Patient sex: M
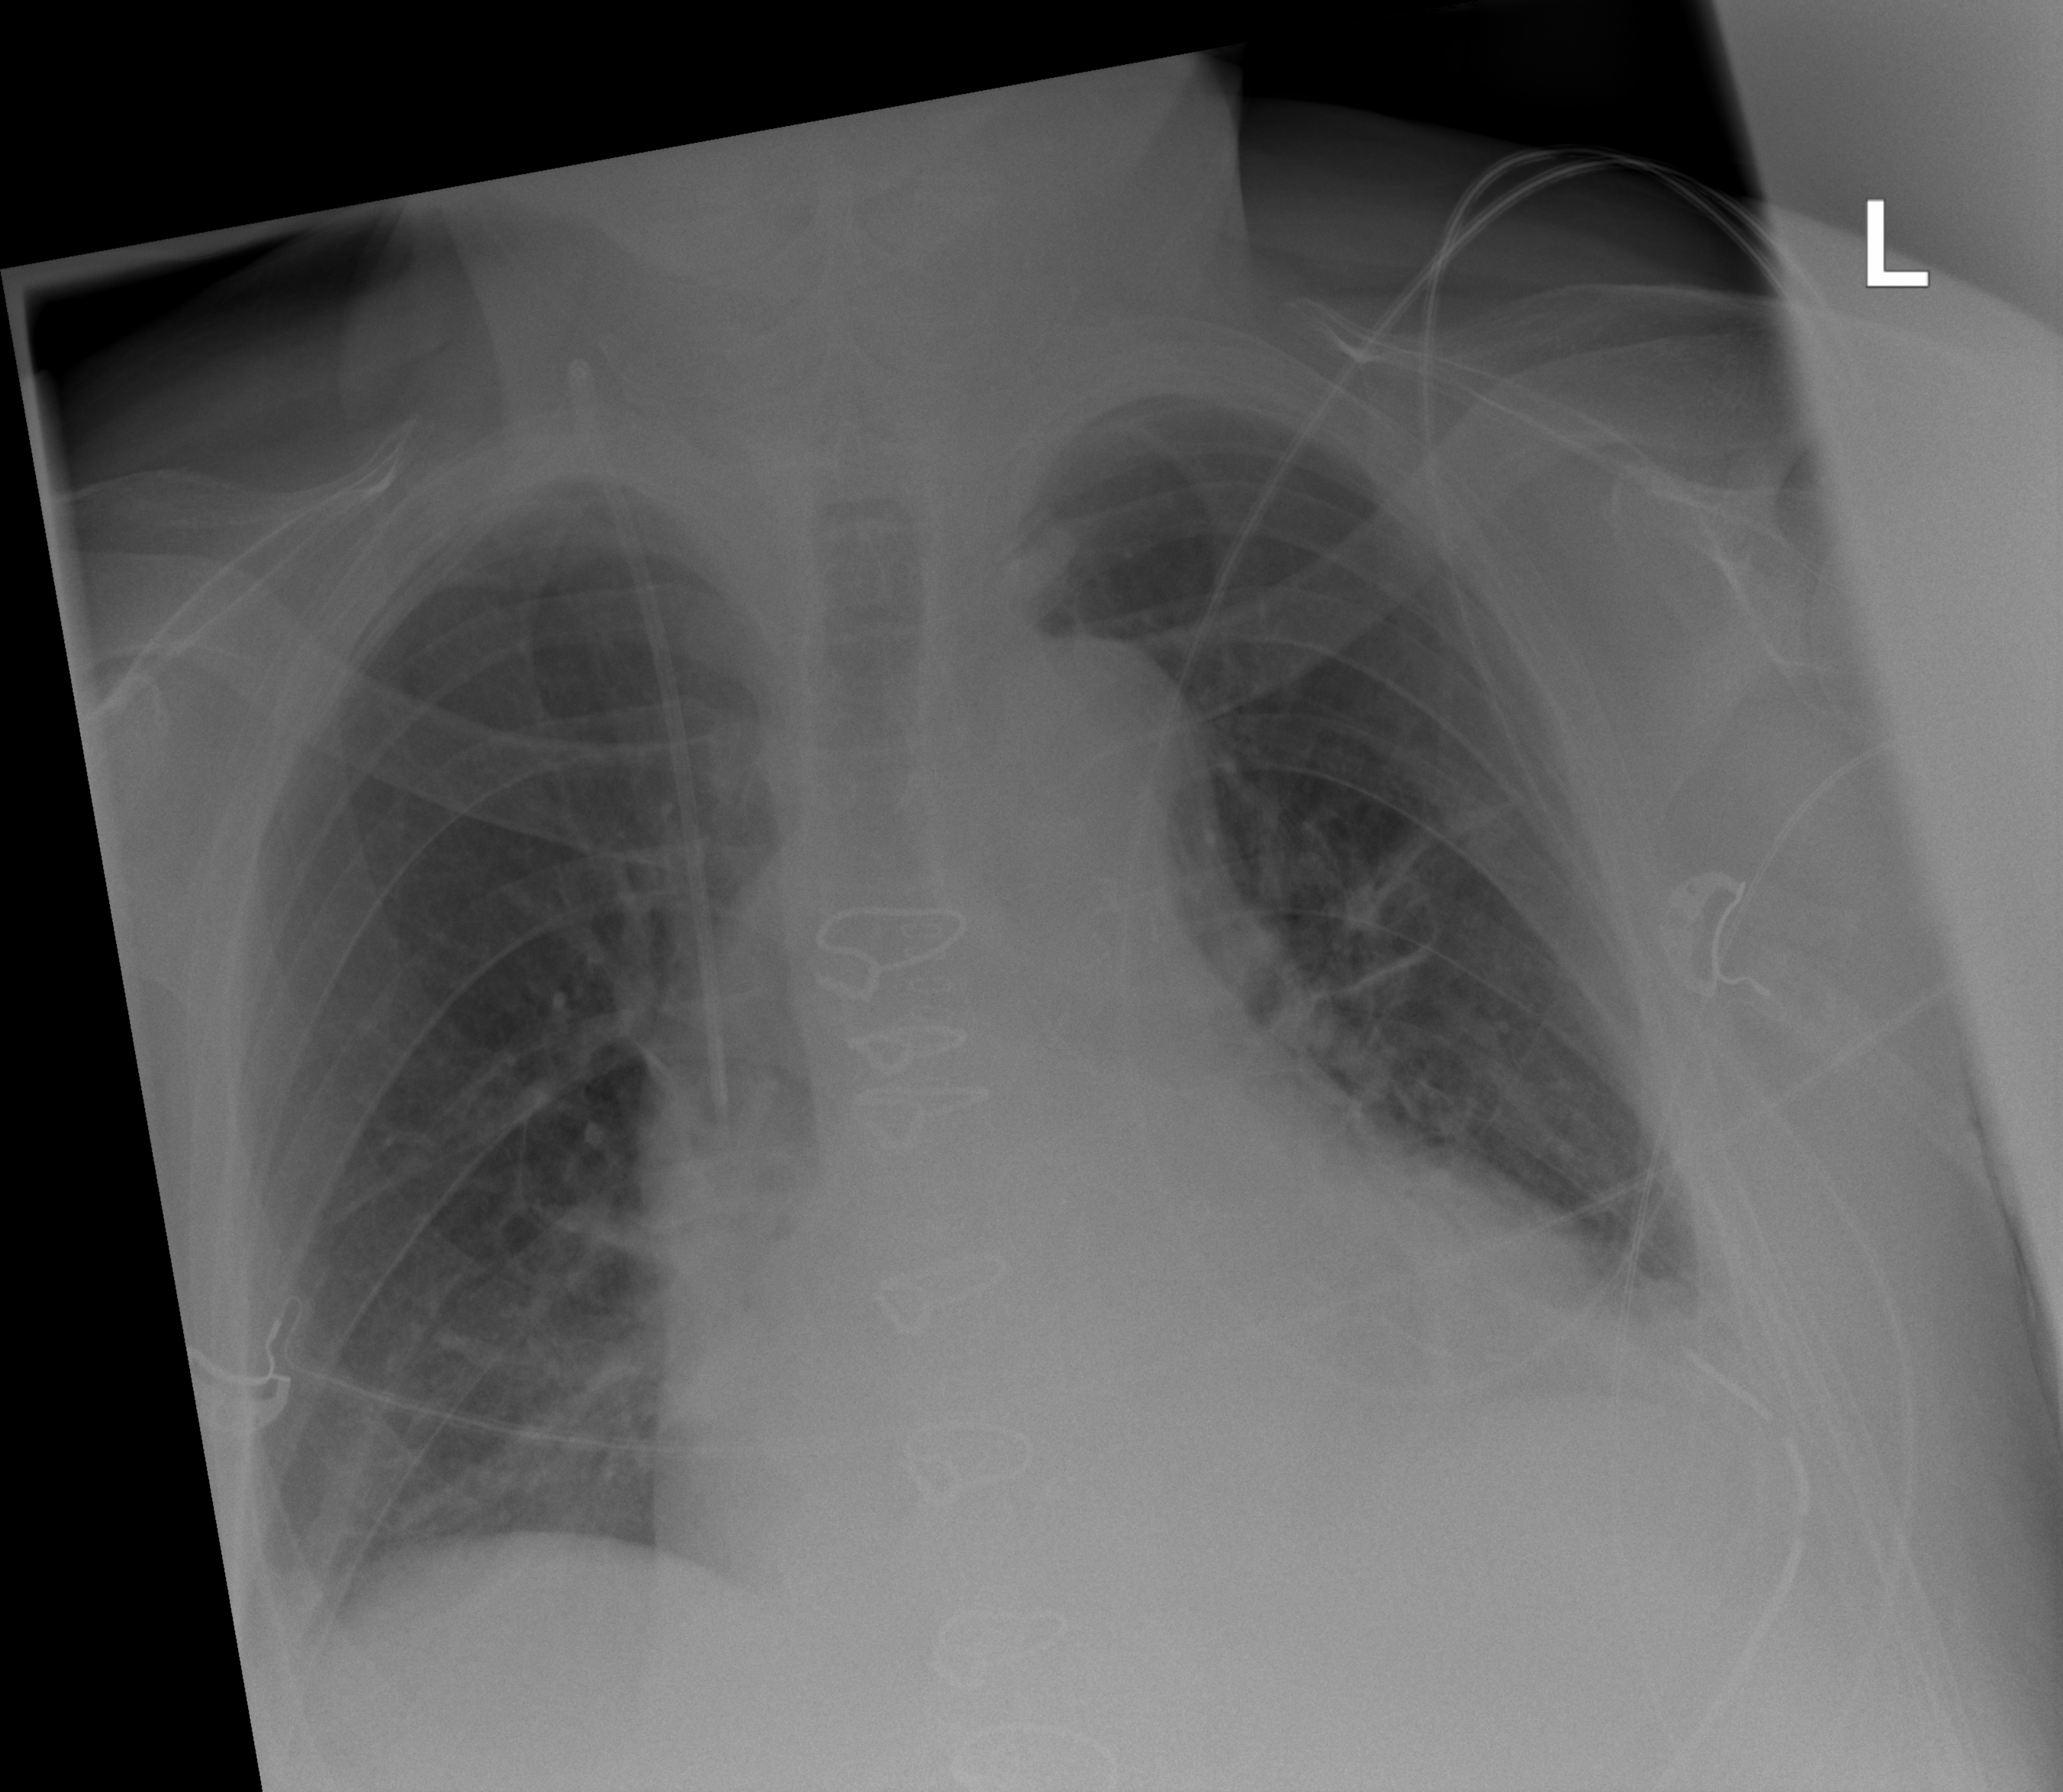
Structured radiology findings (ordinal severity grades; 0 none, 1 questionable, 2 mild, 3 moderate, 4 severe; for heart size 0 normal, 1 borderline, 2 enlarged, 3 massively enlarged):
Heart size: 2
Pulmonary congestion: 1
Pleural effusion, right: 1
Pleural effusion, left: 2
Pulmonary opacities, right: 2
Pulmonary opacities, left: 2
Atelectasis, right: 2
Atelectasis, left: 2